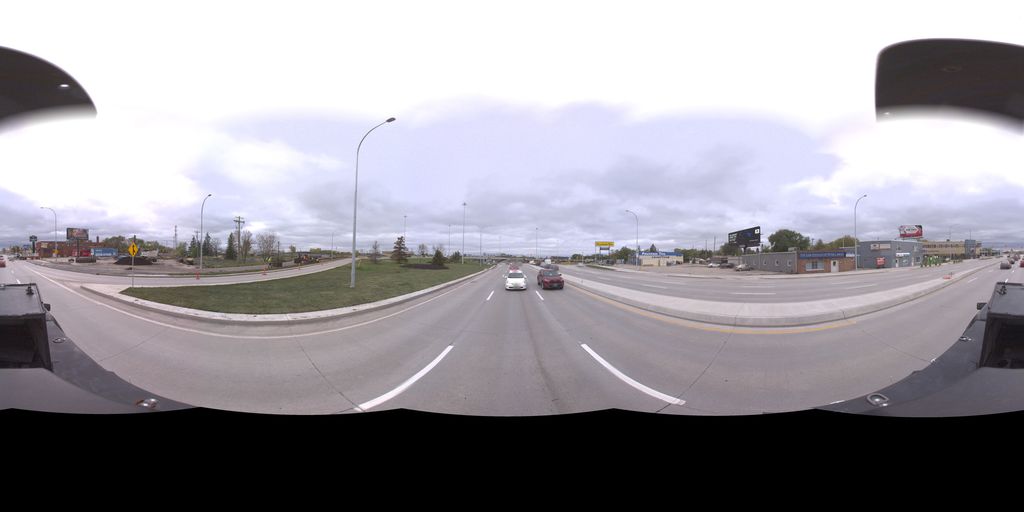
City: winnipeg